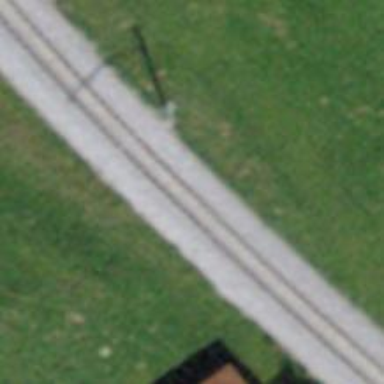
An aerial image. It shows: Narrow-gauge railway with 1 track. The tracks are electrified with contact line.